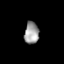
Tissue: prostate
Cell type: T cells
Senescence score: 0.2895
Nuclear area (px): 312
Mean DAPI intensity: 156.744